Question: I have instalation of SQL Server 2012 developer edition with Managment studio. And my problem is that I am unable to connect, to SQL CE (*.sdf file). I do not have the option to choose the right server type in studio. Any help what is wrong ?
'''
Microsoft SQL Server Management Studio 11.0.3128.0
Microsoft Analysis Services Client Tools 11.0.3128.0
Microsoft Data Access Components (MDAC) 6.3.9600.16384
Microsoft MSXML 3.0 4.0 5.0 6.0
Microsoft Internet Explorer 9.11.9600.16384
Microsoft .NET Framework 4.0.30319.34003
Operating System 6.3.9600
'''

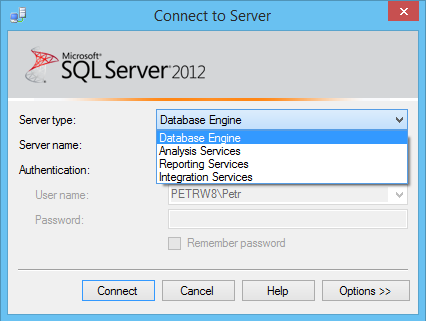
Answer: From <URL>
>
## SQL Server Compact Edition
The SQL Server Compact Edition code editor has been removed from SQL
Server Management Studio. Support for SQL Server Compact Edition has
also been removed from Object Explorer, Solution Explorer, and
Template Explorer. Use the Transact-SQL editors in Microsoft Visual
Studio 2010 Service Pack 1 or Webmatrix instead.